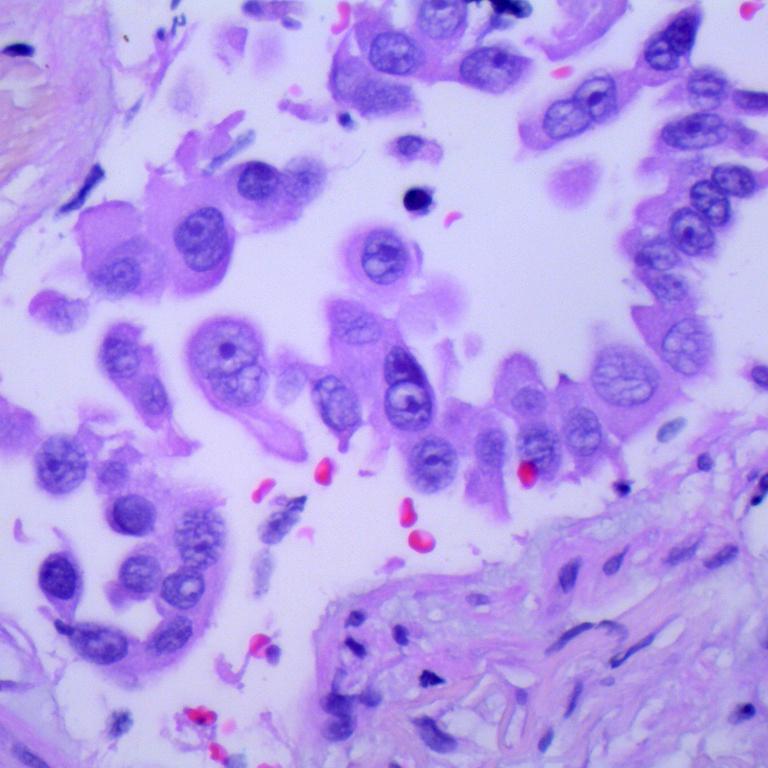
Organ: lung
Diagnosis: adenocarcinomas